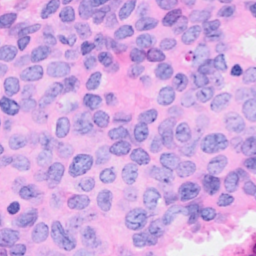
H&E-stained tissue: Breast